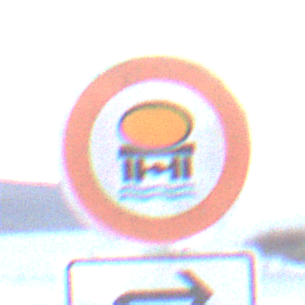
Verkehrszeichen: VerbotFahrzeugeWassergefaehrdenderLadung
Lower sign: RichtungsangabeDurchPfeile5
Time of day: SunriseSunset
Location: Outdoor (RoadRail)
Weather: PartlyCloudy
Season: NotSpecified
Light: Natural